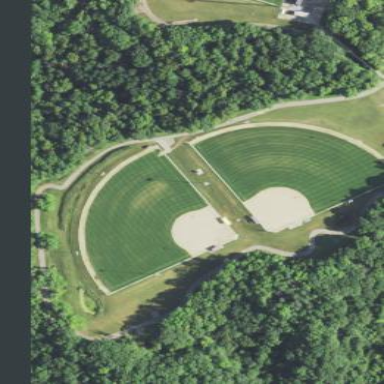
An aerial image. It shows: Baseball pitch for leisure land.